Question: I'm swapping 2 circles color but when I swap them based on a timer the strokes do not swap even though I don't even have a stroke applied to them:
Image reference:

And code for reference:
<URL>
'''
function sw(obj1, obj2){
obj1.color = [obj2.color, obj2.color = obj1.color][0];
console.log("Changed");
render();
}
function render(){
_dots[0].draw();
_dots[1].draw();
}
render();
setTimeout(function(){
sw( _dots[0] , _dots[1] )
},1000 )
'''
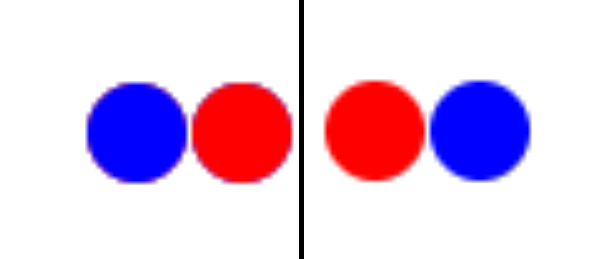
Answer: The antialiased edges are drawing over the last frame rendered, making the edges appear purple. <URL> before drawing the next frame.